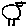
Label: bird